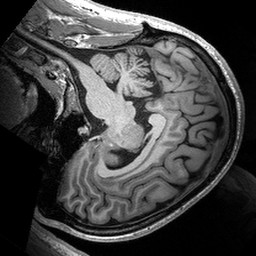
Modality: T1w
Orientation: sagittal
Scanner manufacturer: siemens
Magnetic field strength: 3 T
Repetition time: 2.53 s
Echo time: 0.00288 s